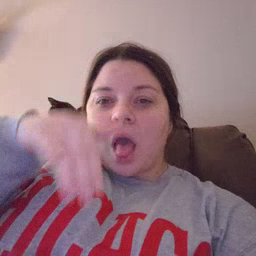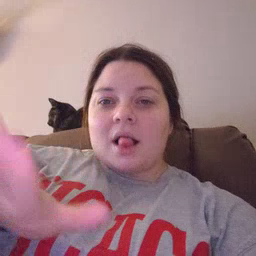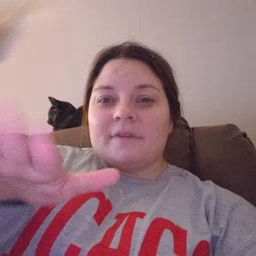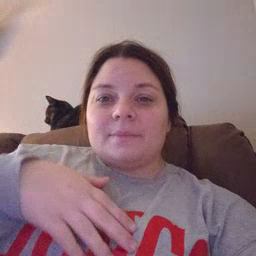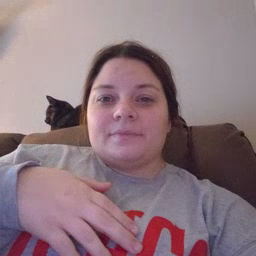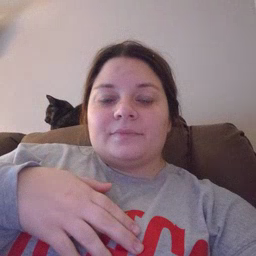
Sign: elephant